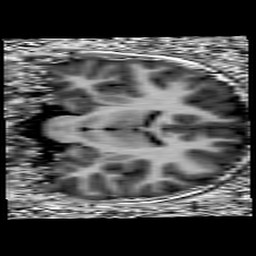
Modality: UNIT1
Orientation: coronal
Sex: female
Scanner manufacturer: siemens
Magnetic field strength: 3 T
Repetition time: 5 s
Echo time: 0.00355 s